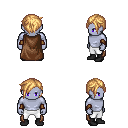
a pixel art fantasy rpg character, male body template, dark elf, purple skin, brown cape, white pants, light blonde pixie cut hairstyle, leather bracers, black shoes, four views (front, back, left, right), 2x2 character sprite sheet, small pixel art, hard edges, no anti-aliasing